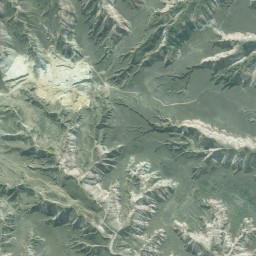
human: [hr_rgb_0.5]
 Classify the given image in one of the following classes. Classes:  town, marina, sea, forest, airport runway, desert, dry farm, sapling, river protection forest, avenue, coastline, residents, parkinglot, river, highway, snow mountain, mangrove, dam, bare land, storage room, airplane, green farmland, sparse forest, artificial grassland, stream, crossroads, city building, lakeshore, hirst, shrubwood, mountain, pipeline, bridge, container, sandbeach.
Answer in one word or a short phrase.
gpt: mountain